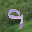
Label: 9